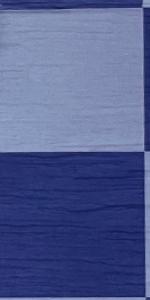
Label: Empty